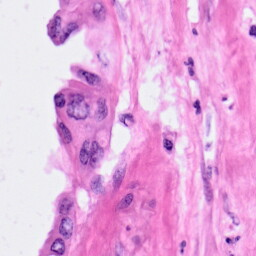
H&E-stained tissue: Pancreatic